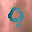
Label: 9